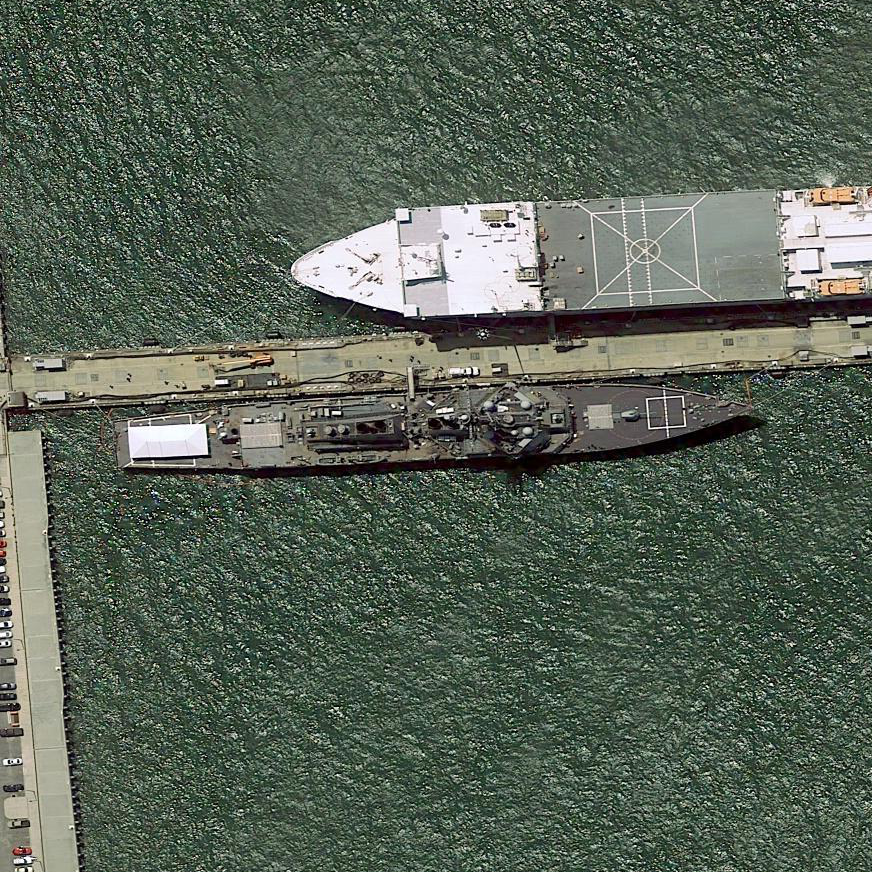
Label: destroyer